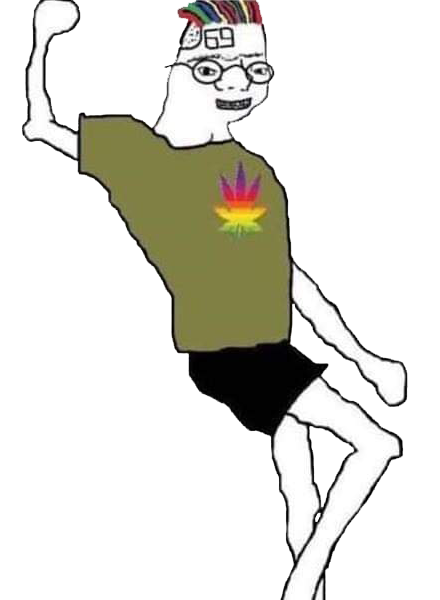
Label: 5_Zoomer